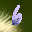
Label: 6